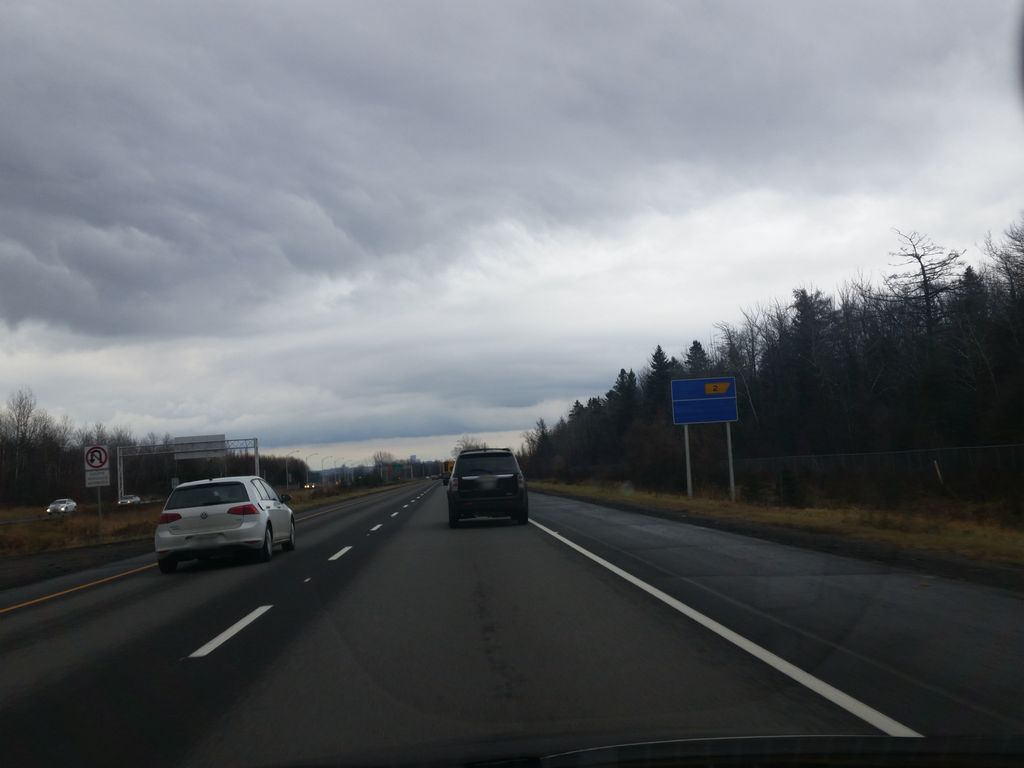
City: quebec_city